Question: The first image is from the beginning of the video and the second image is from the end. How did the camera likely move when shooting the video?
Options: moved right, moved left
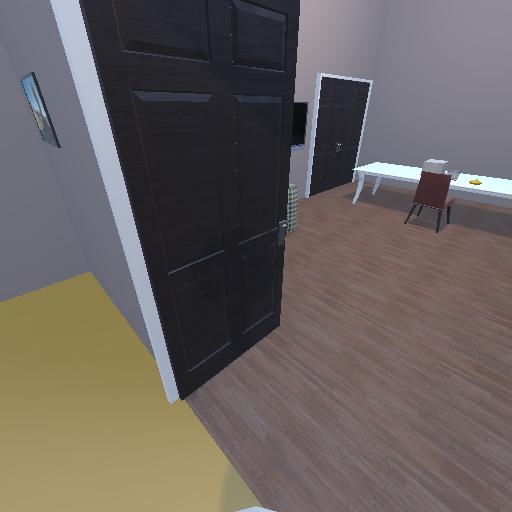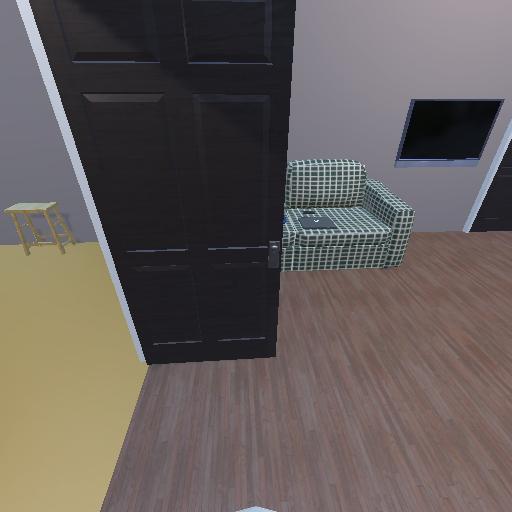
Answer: moved right